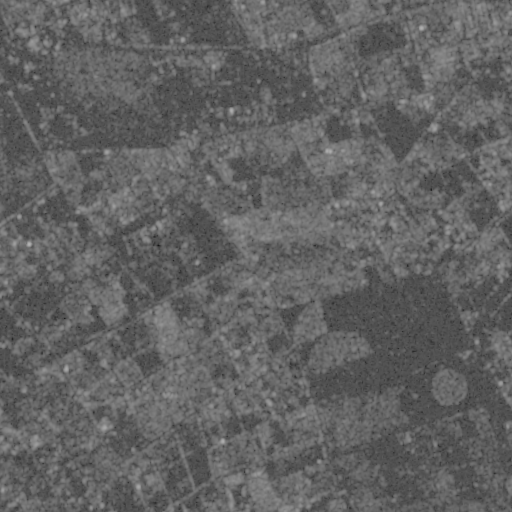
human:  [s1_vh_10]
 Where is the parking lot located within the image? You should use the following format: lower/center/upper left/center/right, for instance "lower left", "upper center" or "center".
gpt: The parking lot is located in the upper left of the image.
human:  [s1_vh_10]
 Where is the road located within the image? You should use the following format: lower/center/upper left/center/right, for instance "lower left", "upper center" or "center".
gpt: There is no road in the image.

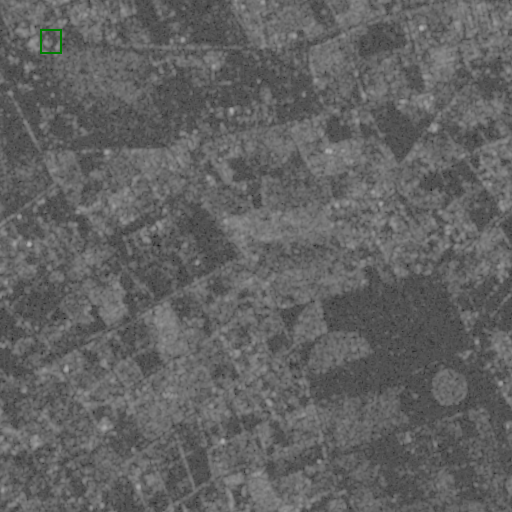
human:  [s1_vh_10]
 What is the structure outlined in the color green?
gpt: The structure outlined in green is a parking lot.
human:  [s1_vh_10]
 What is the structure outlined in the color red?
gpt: There is no red outline.